Interaction volume radius: 10 \u00c5
Interaction volume height: 15 \u00c5
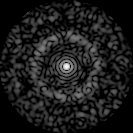
Disorder parameter: 0.8224